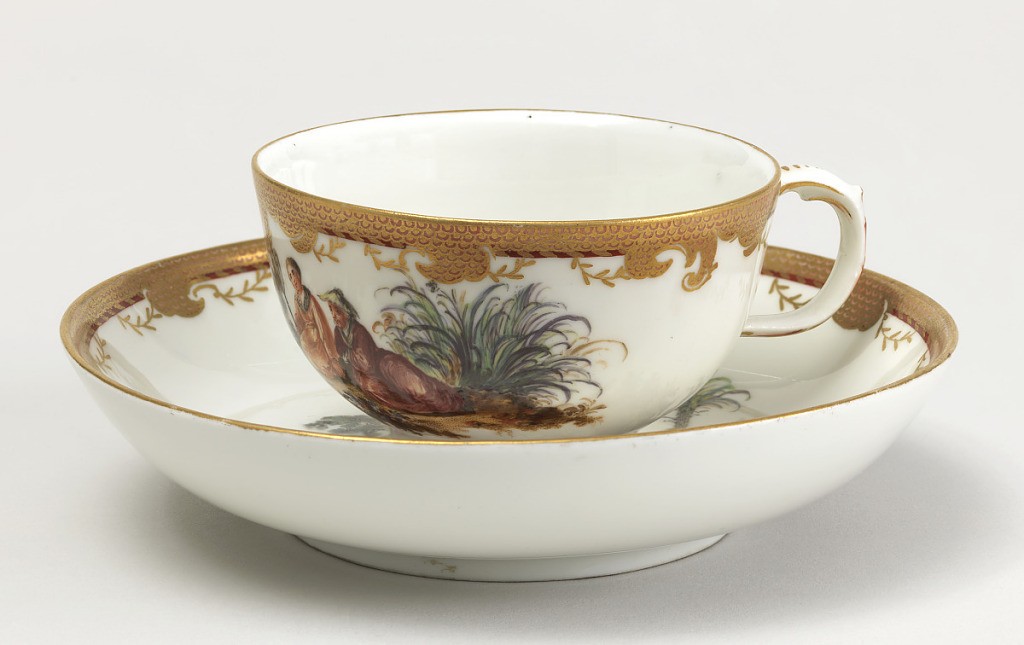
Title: Cup and Saucer with Chinoiserie Vignettes
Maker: Royal Porcelain Manufactory, Berlin, German, established 1763
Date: ca. 1770
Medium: hard paste porcelain, vitreous enamel, gold
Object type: cup and saucer
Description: Simple hemisphere, plain looped handle. Saucer has rounded bottom, curved side. Decorated with Chinoiserie figures in landscape, with painted and gilded imbricated borders.